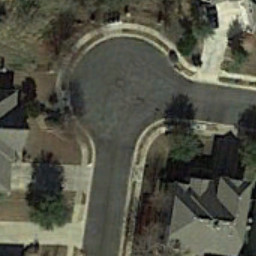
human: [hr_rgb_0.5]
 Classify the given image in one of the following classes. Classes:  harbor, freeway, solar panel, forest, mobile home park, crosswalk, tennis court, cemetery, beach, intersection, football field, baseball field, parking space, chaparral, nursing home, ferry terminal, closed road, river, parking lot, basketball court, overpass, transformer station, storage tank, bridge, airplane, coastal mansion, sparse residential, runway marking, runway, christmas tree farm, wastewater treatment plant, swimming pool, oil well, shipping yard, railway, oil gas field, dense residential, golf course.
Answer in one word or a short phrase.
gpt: closed road